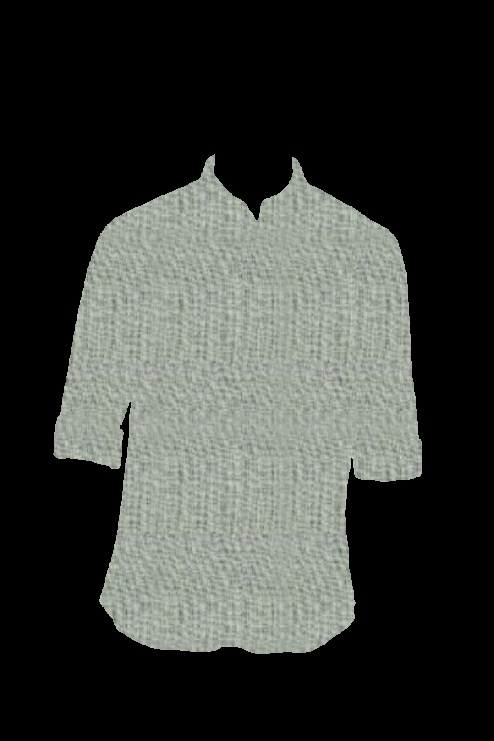
green jasmine linen tee